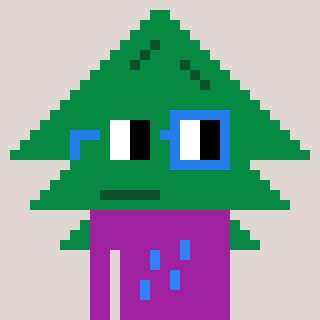
a pixel art character with square green and blue glasses, a fir-shaped head and a magenta-colored body on a warm background